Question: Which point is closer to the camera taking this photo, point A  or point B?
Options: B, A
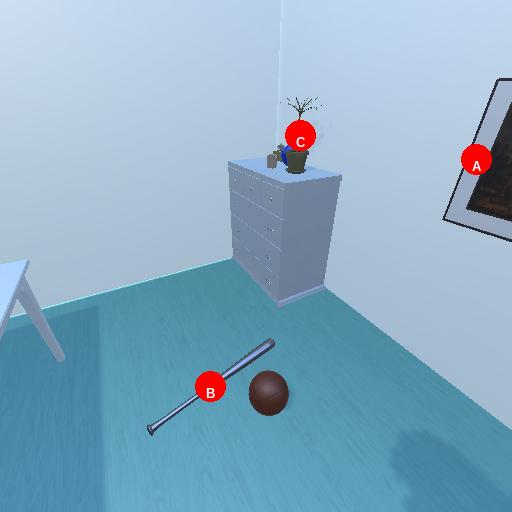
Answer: B